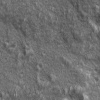
Atmospheric dust classification: not_dusty